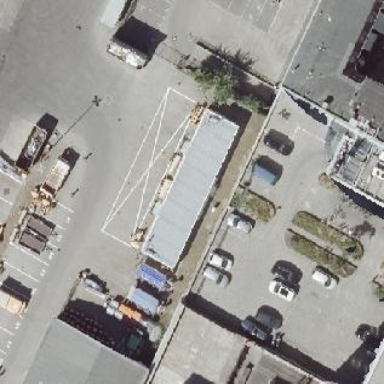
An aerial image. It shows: Warehouse building.